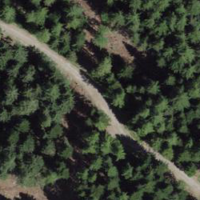
EUNIS habitat code: 43
Species observed at this site:
Cephalanthera rubra